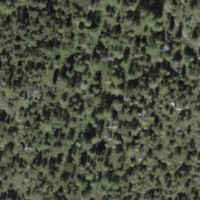
EUNIS habitat code: 43
Species observed at this site:
Periparus ater